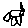
Label: cat